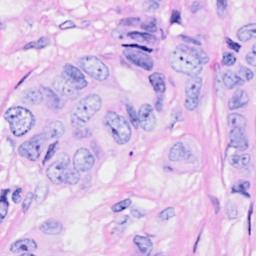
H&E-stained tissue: Breast